Field crop: maize
Growth stage: 2
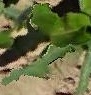
Species: maize